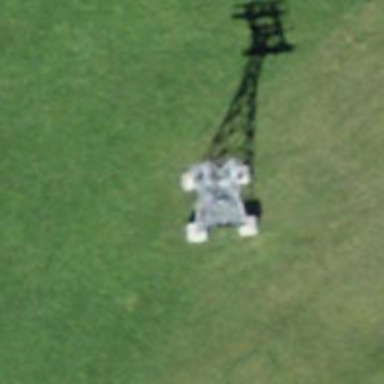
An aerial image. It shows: Pylon for aerialway.